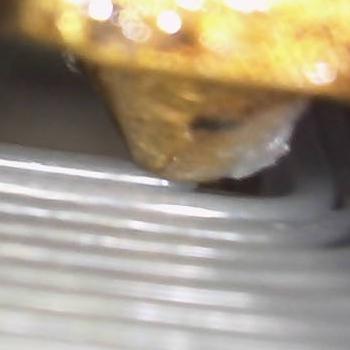
Flow rate: 162%